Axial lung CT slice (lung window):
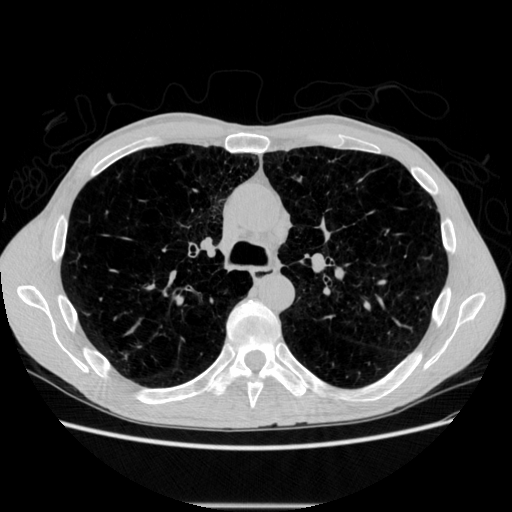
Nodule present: no